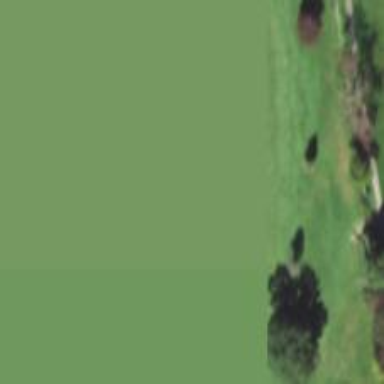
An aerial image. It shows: Golf fairway surrounded by grass.